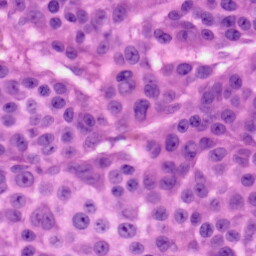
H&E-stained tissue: Skin